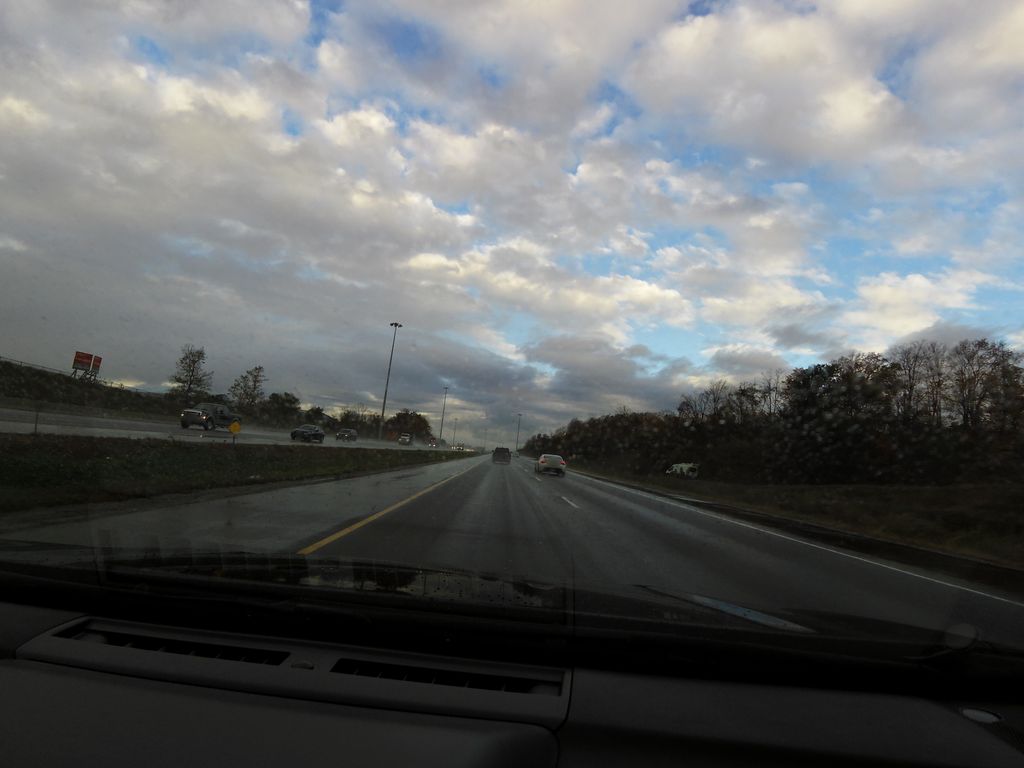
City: kitchener-waterloo